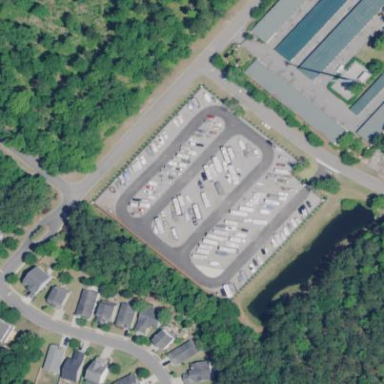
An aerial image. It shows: Boat storage facility available for rental.